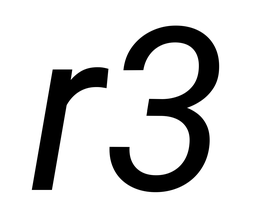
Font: Roboto-Italic_Italic